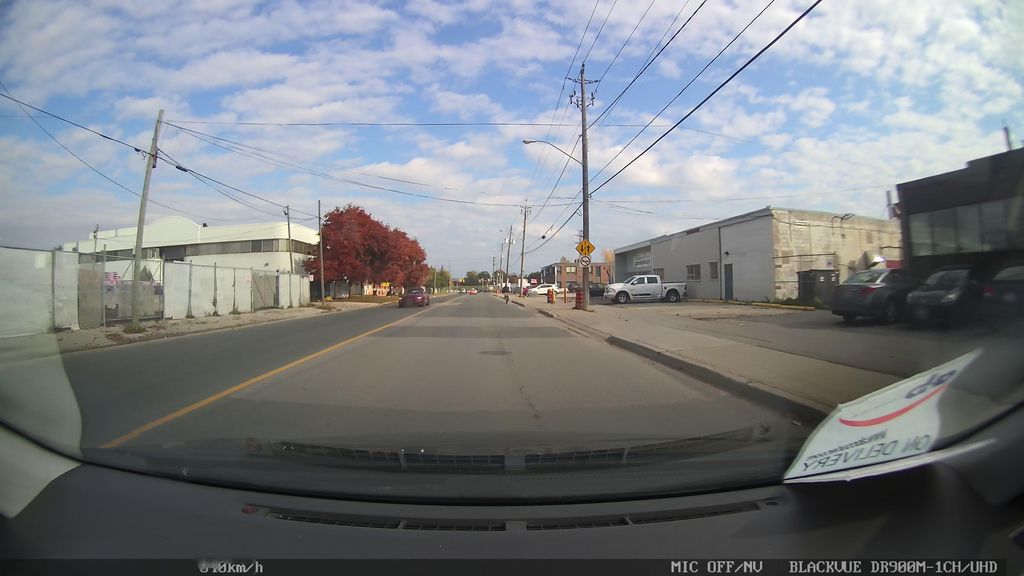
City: toronto